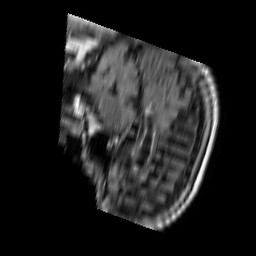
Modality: FLAIR
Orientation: sagittal
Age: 54
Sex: male
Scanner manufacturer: philips
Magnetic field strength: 1.5 T
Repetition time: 11 s
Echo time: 0.14 s